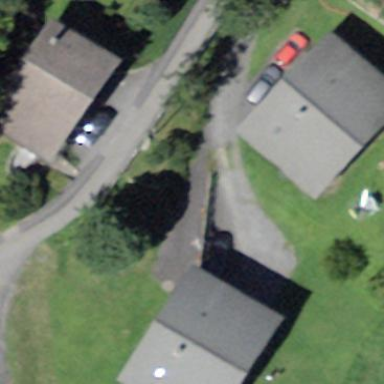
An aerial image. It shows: Simple and straightforward house.